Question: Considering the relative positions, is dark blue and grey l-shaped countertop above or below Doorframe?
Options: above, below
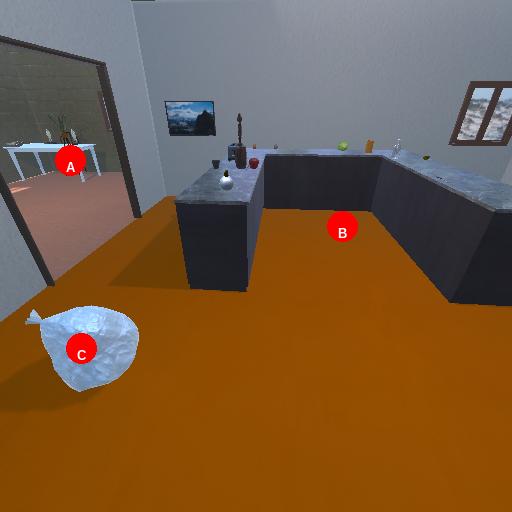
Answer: above